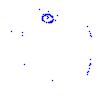
Particle: pion